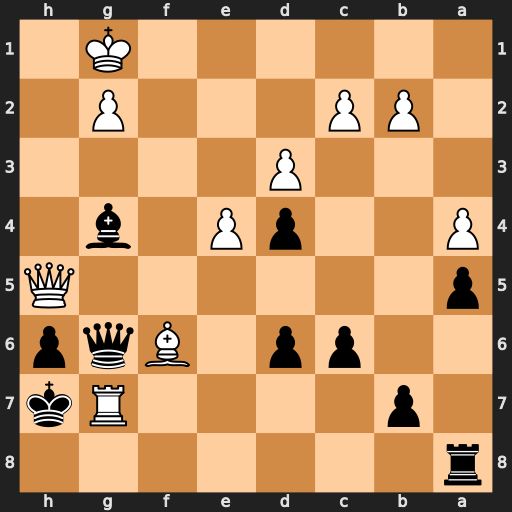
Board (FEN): r7/1p4Rk/2pp1Bqp/p6Q/P2pP1b1/3P4/1PP3P1/6K1
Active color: b
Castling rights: -
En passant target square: -
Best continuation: Qxg7 Bxg7 Bxh5